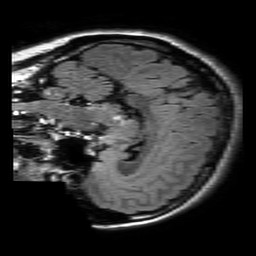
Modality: FLAIR
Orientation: sagittal
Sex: female
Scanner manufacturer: philips
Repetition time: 11 s
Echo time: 0.125 s